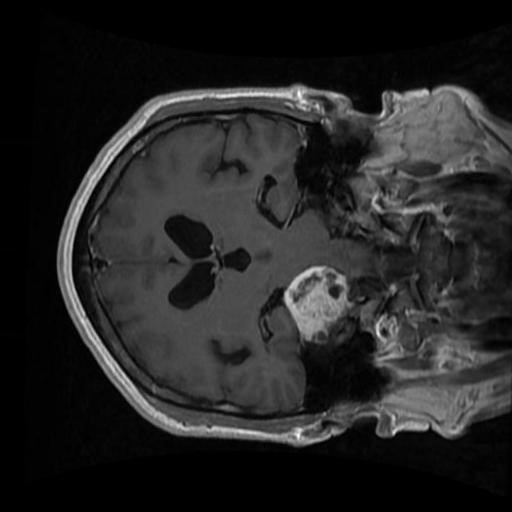
Label: brain_menin